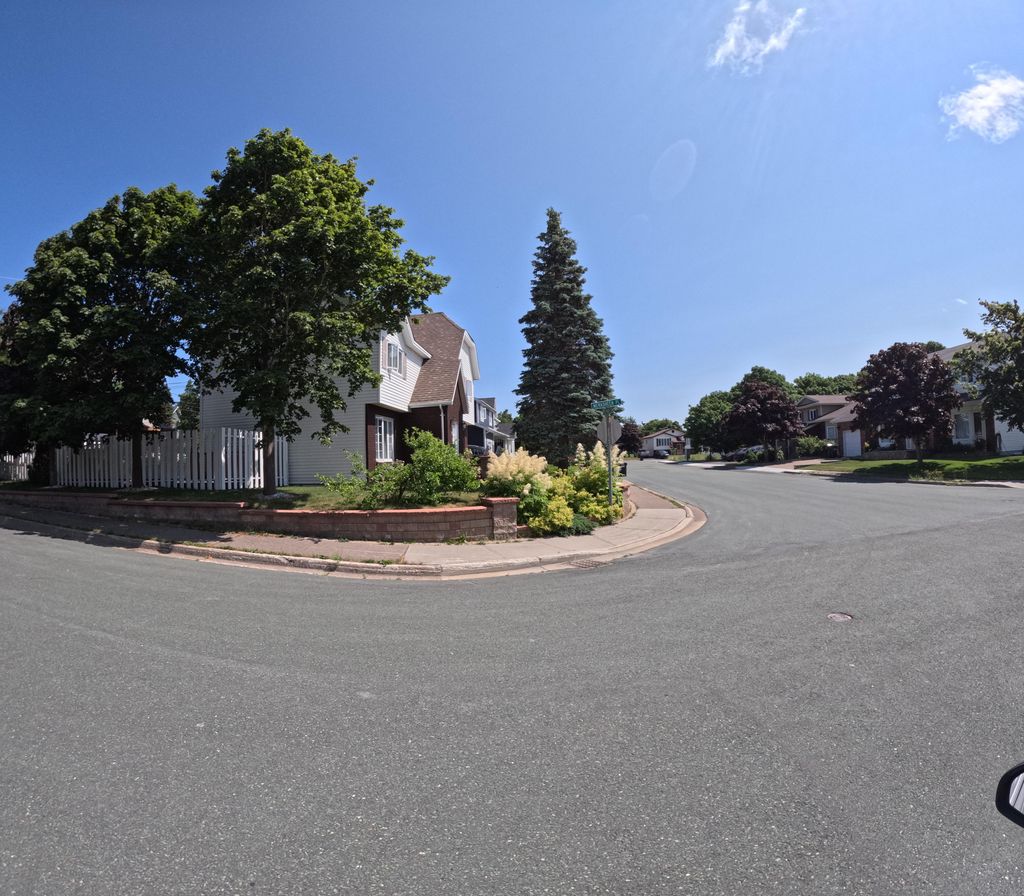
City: st_johns